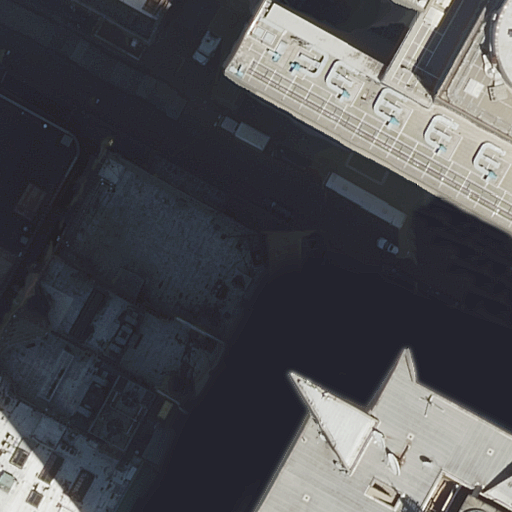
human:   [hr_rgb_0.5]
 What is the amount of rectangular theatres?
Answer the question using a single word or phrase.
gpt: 3

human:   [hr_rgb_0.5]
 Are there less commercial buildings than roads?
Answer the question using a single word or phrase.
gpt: yes

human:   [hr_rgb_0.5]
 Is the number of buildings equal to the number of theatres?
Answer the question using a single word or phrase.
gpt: no

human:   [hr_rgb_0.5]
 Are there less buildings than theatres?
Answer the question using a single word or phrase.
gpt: no

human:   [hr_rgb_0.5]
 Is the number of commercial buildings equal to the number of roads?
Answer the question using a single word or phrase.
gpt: no

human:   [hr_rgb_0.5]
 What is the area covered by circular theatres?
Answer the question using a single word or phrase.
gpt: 0m2

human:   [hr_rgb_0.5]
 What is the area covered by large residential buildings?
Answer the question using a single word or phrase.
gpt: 10052m2

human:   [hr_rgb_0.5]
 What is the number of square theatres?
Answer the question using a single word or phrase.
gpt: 0

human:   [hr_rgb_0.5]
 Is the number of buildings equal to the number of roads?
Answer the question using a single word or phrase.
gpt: no

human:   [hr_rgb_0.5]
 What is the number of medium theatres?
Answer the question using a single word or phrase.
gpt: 1

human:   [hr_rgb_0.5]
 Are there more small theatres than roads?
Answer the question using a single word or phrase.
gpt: no

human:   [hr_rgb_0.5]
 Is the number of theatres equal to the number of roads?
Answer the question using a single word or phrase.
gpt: yes

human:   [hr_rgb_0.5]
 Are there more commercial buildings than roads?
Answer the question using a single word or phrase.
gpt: no

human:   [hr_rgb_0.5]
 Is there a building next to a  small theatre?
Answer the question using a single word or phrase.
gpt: yes

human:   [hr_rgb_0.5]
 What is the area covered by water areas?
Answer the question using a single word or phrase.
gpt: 0m2

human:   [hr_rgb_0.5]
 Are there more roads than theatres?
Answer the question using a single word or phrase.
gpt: no

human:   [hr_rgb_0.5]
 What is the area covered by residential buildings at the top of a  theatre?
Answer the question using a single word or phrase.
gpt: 0m2

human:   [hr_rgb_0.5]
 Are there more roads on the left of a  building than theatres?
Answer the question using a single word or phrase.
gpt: no

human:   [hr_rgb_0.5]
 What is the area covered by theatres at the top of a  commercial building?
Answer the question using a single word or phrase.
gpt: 0m2

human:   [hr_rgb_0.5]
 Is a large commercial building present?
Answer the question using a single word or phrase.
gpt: no

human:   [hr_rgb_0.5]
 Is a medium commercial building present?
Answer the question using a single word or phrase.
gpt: no

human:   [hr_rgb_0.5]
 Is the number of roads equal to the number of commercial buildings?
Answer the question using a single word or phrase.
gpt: no

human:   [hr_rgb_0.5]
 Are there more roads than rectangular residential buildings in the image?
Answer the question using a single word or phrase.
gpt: yes

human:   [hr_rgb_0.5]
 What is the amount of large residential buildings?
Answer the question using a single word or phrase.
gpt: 2

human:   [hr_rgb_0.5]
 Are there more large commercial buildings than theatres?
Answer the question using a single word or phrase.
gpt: no

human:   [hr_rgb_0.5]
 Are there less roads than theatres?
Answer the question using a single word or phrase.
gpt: no

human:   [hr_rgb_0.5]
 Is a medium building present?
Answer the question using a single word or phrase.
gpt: yes

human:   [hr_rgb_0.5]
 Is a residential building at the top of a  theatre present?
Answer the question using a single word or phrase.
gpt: no

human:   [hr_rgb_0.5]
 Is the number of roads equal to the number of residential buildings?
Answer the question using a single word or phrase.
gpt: no

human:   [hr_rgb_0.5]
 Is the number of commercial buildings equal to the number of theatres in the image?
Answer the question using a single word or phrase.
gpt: no

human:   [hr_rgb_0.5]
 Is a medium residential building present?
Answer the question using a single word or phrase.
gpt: no

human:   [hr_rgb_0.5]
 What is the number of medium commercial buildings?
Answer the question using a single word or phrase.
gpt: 0

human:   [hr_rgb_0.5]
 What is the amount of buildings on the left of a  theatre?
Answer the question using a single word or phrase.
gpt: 3

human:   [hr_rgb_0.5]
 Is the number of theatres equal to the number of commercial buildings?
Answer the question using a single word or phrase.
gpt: no

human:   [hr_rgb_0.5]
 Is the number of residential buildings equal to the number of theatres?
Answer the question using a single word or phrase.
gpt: no

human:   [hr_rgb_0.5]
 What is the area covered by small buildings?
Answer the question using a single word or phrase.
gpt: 74m2